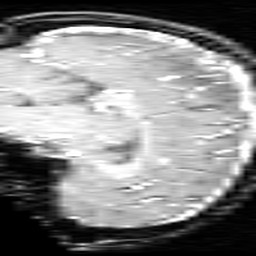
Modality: inplaneT1
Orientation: sagittal
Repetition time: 0.2 s
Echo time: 0.0036 s